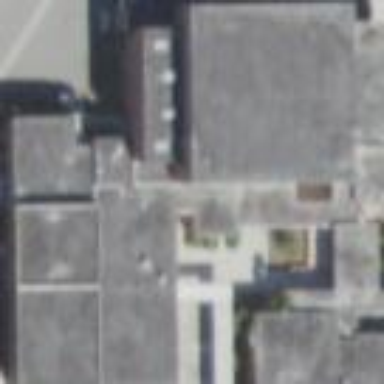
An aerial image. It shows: School building.